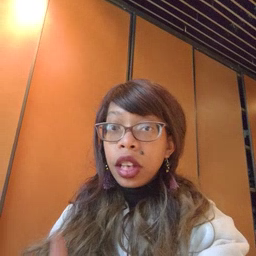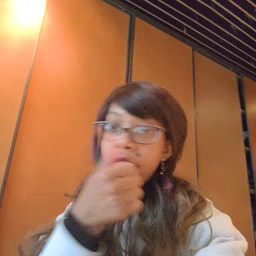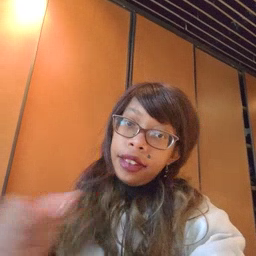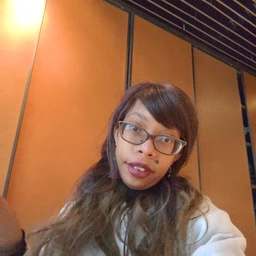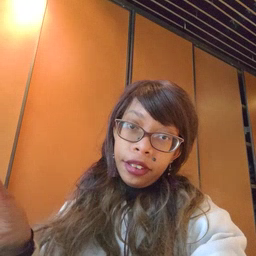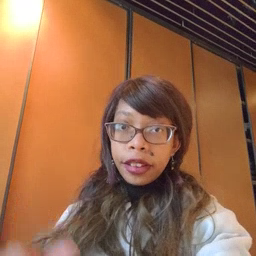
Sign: any